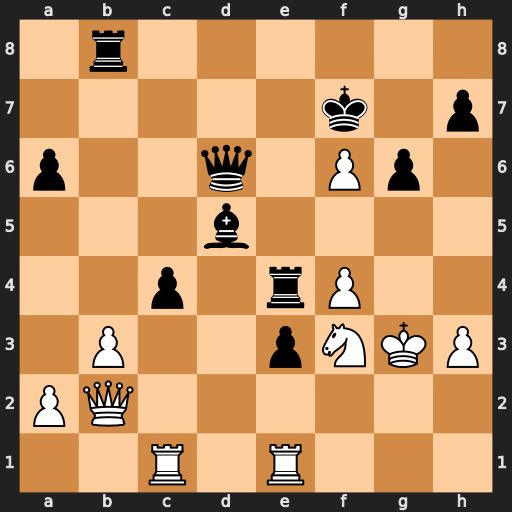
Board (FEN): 1r6/5k1p/p2q1Pp1/3b4/2p1rP2/1P2pNKP/PQ6/2R1R3
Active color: w
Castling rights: -
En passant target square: -
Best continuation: Ng5+ Kf8 Nxe4